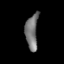
Tissue: lung
Cell type: Epithelial cells
Senescence score: 0.5571
Nuclear area (px): 443
Mean DAPI intensity: 114.779